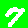
Digit: 7